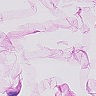
Metastatic tissue present: no